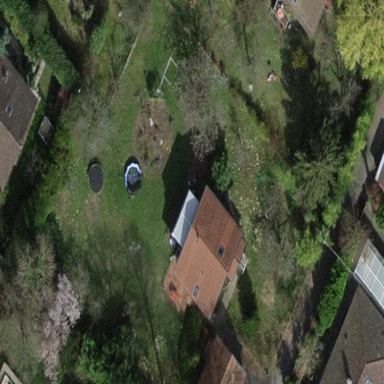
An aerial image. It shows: Garden surrounded by fence.